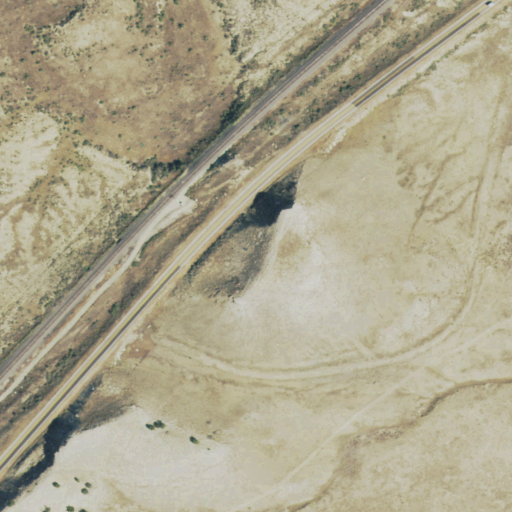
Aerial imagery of cliff(s) in Colorado named Jack Point containing grassland, shrub, low intensity development, open development, and medium intensity development